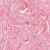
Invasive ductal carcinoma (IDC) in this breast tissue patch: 0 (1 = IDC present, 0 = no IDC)